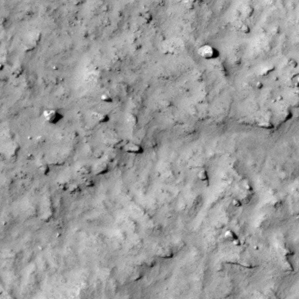
Label: non_frost